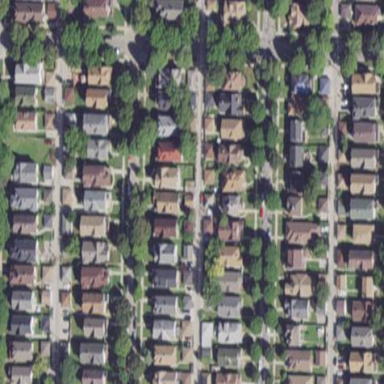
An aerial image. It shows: Sidewalk.